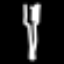
Label: fork